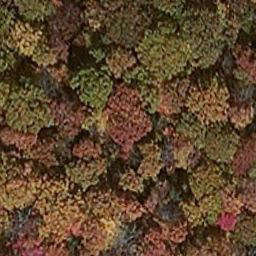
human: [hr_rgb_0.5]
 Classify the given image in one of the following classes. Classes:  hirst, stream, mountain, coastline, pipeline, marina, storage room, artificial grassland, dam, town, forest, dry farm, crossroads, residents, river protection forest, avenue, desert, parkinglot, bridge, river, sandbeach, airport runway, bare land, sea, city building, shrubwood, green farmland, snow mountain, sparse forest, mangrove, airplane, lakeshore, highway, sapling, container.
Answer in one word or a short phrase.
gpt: mangrove